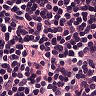
Metastatic tissue present: no